Field crop: maize
Growth stage: 2
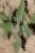
Species: atriplex